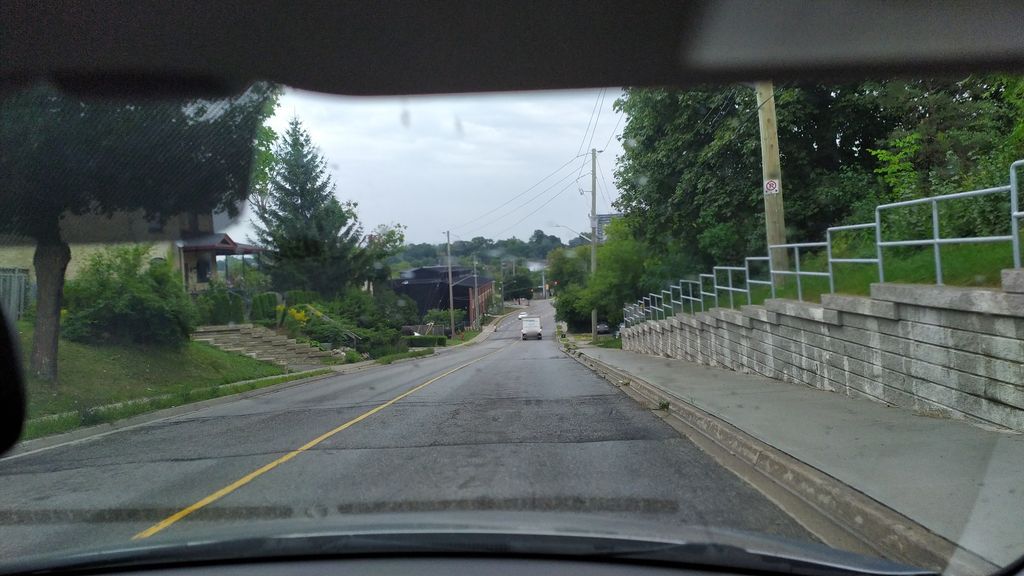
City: kitchener-waterloo